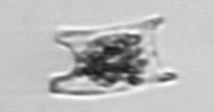
Label: Eucampia